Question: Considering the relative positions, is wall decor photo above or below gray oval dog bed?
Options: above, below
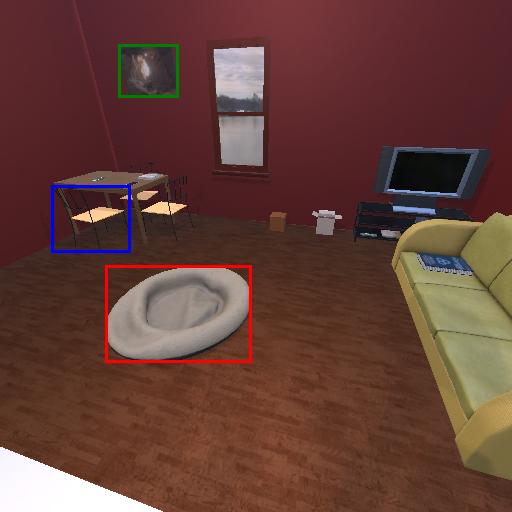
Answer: above